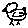
Label: bird